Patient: sex M, age 71
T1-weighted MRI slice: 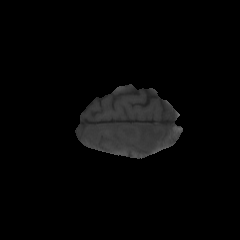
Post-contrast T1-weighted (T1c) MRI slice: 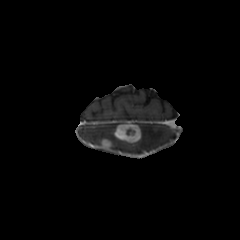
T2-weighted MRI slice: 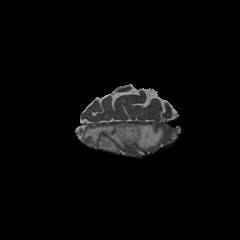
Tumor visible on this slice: yes
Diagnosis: Glioblastoma, IDH-wildtype
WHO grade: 4